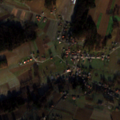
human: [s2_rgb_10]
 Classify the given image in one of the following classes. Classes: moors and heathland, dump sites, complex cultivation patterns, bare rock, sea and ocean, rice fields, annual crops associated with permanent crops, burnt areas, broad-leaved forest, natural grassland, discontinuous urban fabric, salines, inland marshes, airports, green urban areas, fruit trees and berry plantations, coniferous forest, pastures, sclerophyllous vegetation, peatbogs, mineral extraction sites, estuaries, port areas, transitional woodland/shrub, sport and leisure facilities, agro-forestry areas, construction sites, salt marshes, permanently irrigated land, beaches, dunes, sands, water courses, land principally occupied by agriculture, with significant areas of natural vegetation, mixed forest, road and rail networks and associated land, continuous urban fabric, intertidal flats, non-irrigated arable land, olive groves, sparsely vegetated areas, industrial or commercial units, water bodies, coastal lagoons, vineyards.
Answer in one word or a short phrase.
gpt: discontinuous urban fabric, non-irrigated arable land, complex cultivation patterns, mixed forest